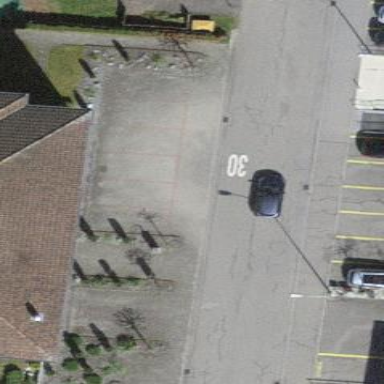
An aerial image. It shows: Parking available on the street side.